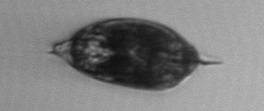
Label: Prorocentrum_micans